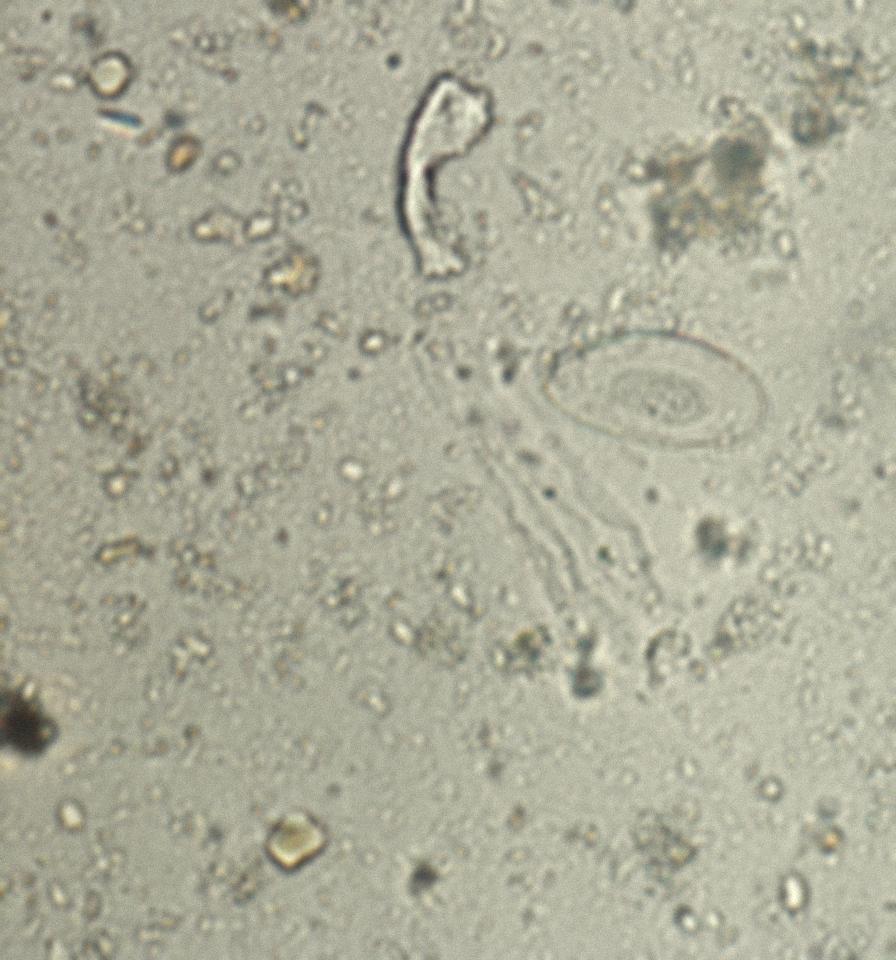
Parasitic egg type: Enterobius vermicularis